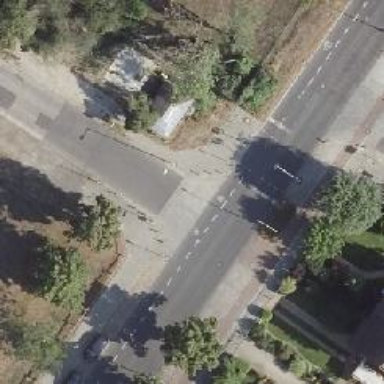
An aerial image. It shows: Unmarked road crossing.